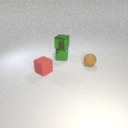
small green metal cube above small green metal cube